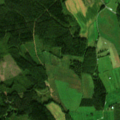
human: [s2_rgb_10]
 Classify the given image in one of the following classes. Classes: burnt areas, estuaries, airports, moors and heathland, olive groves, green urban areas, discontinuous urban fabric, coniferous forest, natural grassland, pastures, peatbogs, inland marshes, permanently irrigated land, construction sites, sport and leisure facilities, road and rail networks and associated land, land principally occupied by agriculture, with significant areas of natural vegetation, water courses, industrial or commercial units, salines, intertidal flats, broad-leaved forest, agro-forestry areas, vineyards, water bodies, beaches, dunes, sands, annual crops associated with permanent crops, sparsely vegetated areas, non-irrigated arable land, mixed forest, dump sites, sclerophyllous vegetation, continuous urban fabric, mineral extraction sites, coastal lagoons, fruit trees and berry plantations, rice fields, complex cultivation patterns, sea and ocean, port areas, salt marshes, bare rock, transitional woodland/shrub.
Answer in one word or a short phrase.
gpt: non-irrigated arable land, land principally occupied by agriculture, with significant areas of natural vegetation, coniferous forest, mixed forest, transitional woodland/shrub